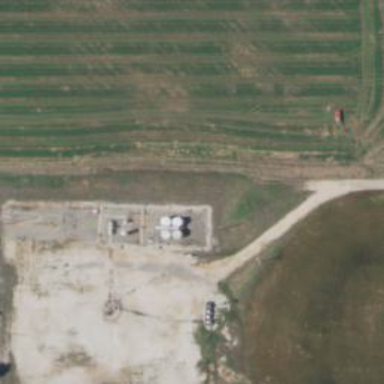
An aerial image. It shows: Storage tank that is man-made.